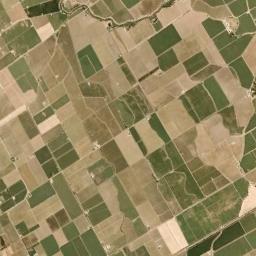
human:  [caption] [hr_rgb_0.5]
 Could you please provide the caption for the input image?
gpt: Lots of rectangular farmlands of different colors and sizes are arranged in neat rows and a river goes through the farmlands .

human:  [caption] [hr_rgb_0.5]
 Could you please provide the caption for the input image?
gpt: There are some green and bare rectangular farmland .

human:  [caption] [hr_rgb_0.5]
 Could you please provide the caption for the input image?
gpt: Many dense, neatly arranged dark green, light green, Khaki and brown mixed rectangular farmland of different sizes .

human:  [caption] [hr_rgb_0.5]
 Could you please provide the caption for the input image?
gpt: There are many rectangular farmlands of different sizes and shades .

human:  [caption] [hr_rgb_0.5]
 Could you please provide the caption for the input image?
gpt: There are many yellow rectangular farmlands and green ones .